Field crop: maize
Growth stage: 2
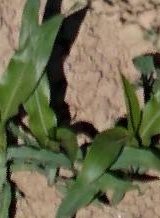
Species: maize